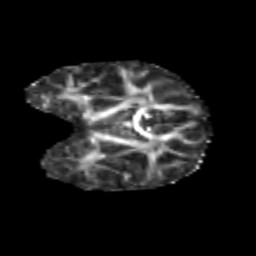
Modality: FA
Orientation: coronal
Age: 6
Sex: female
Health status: healthy